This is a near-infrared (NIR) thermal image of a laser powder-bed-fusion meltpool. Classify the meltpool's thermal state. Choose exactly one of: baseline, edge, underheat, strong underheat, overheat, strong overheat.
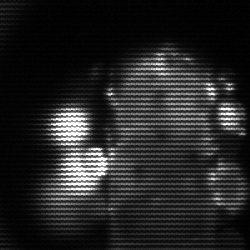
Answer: strong underheat